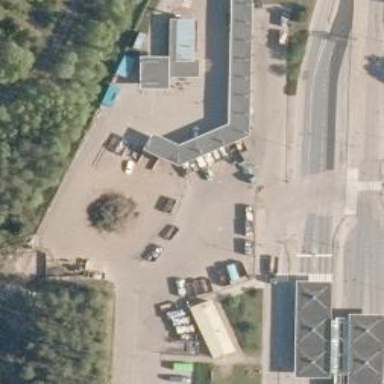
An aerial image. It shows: Information terminal.